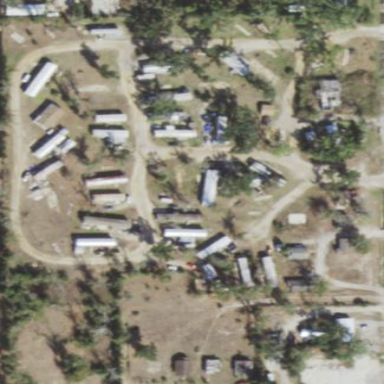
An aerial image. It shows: Residential area designated as trailer park.